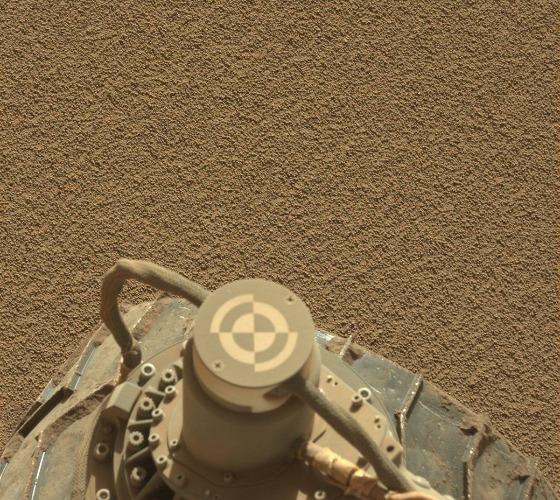
Terrain classes present: Background, Gravel / Sand / Soil